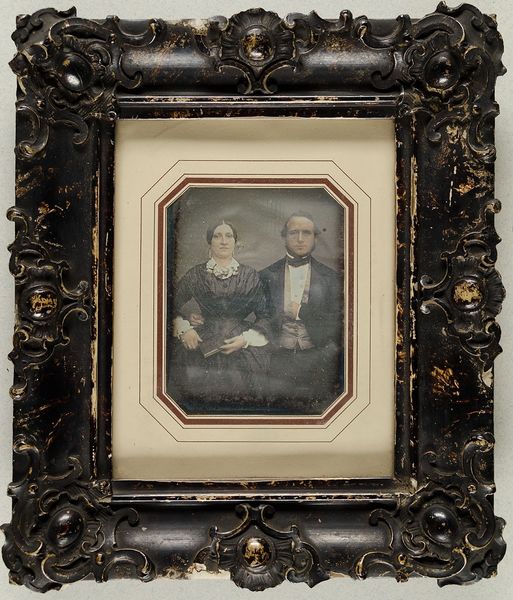
Titel: Ehepaar
Künstler: Wilhelm Breuning
Standort: Hamburg
Institution: Museum für Kunst und Gewerbe Hamburg
Schlagwörter: mann, frau, gesten, figur, paar, mimik, foto, fotografie, photographie, posen, doppelbildnis, doppelportrait, buch, photo, ehe, gerahmt, lichtbild, daguerreotypie, bildwerke, angewandte und bildende kunst, hessische systematik, porträtfotografie, porträtphotographie, doppelporträt, verheiratetes paar, matrimonium, ehestand